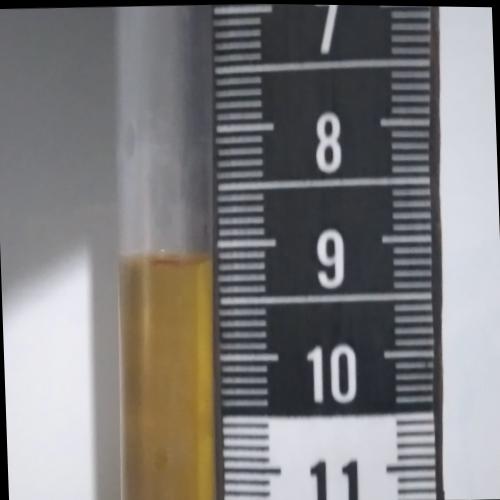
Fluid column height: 9.1 cm